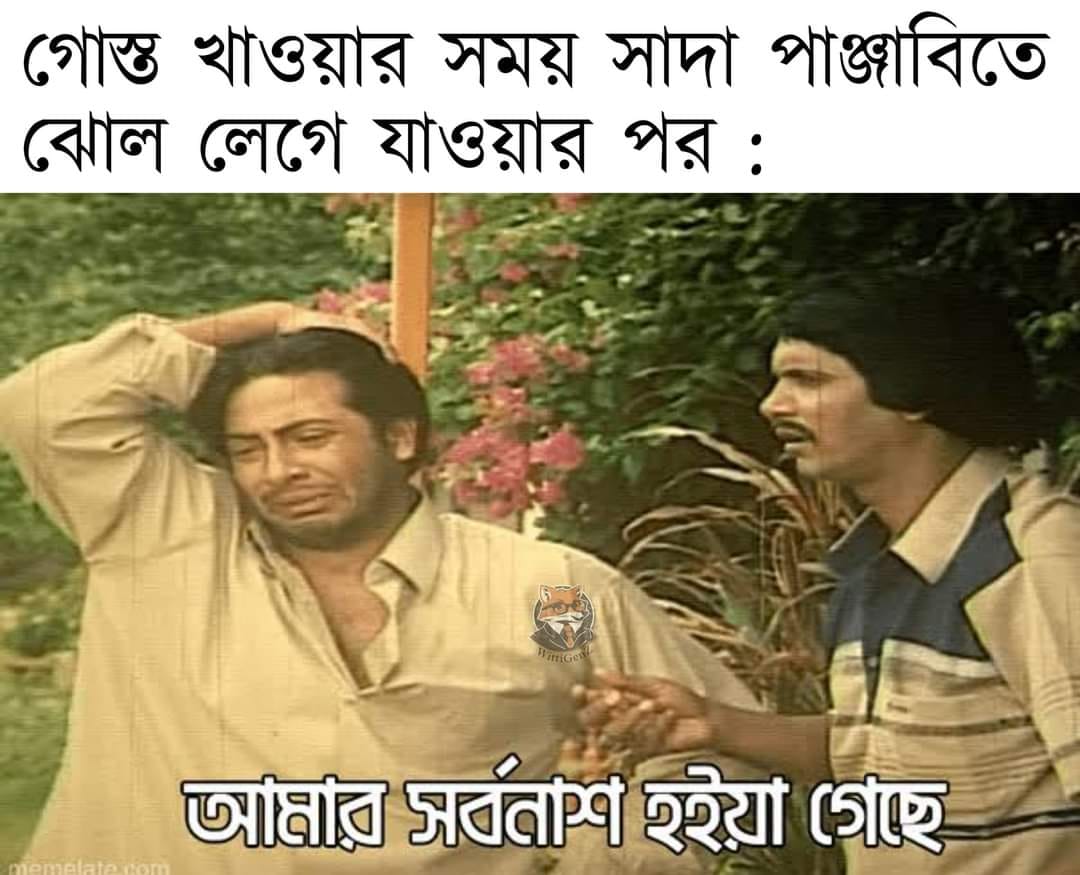
Text: গোস্ত খাওয়ার সময় সাদা পাঞ্জাবিতে ঝোল লেগে যাওয়ার পর আমার সর্বনাশ হইয়া গেছে
Label: Non Hate